Question: I'm trying to add in JS colors together. I'm sitting on front of this problem for days now. The problem is the colors are in hex code.
Now i'd like to add all the colors together to print and print it out in a div, or something.
Could you show me demo plz how to do it ?
Here is a picture of what i mean:

The hex code is an '<input>' type.
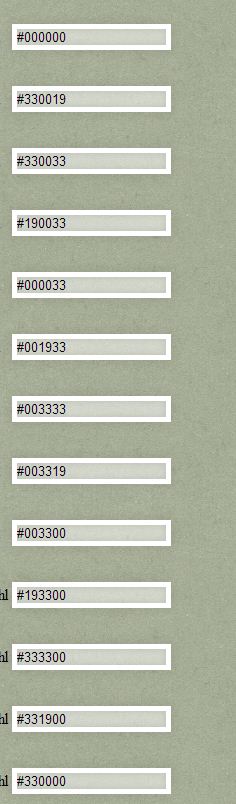
Answer: As per the comments, I'm not 100% sure what you mean by "mix", but assuming you to want to combine them, you could do so by using a plugin such as <URL>.
e.g. '$.xcolor.additive(color, color)' calculates the additive color mix of two colors.
So, you could do something like:
'''
var $inputs = $("input"); // You'll want to make this more specific
var color = "";
$inputs.each(function(){
var curColor = this.value;
if(color === ""){
color = curColor;
}
color = $.xcolor.additive(color, curColor);
});
'''
Here's a <URL>